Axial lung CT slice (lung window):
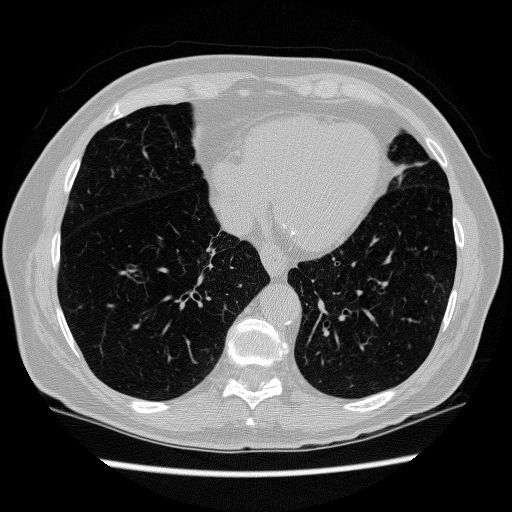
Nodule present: no